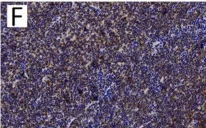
Gadolinium-enhanced T1-weighted. MRI images showed massive splenomegaly with an abnormal signal lesion (arrows) in the spleen.
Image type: pathology (immunostaining)